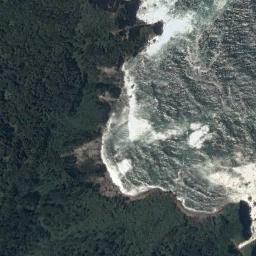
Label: beach